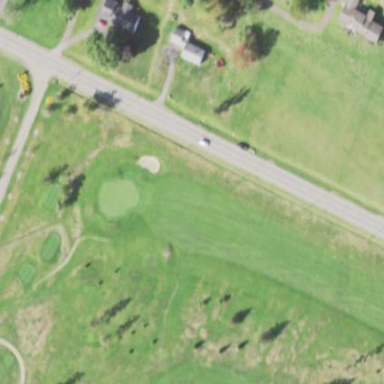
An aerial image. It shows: Grassy area designated as golf fairway.